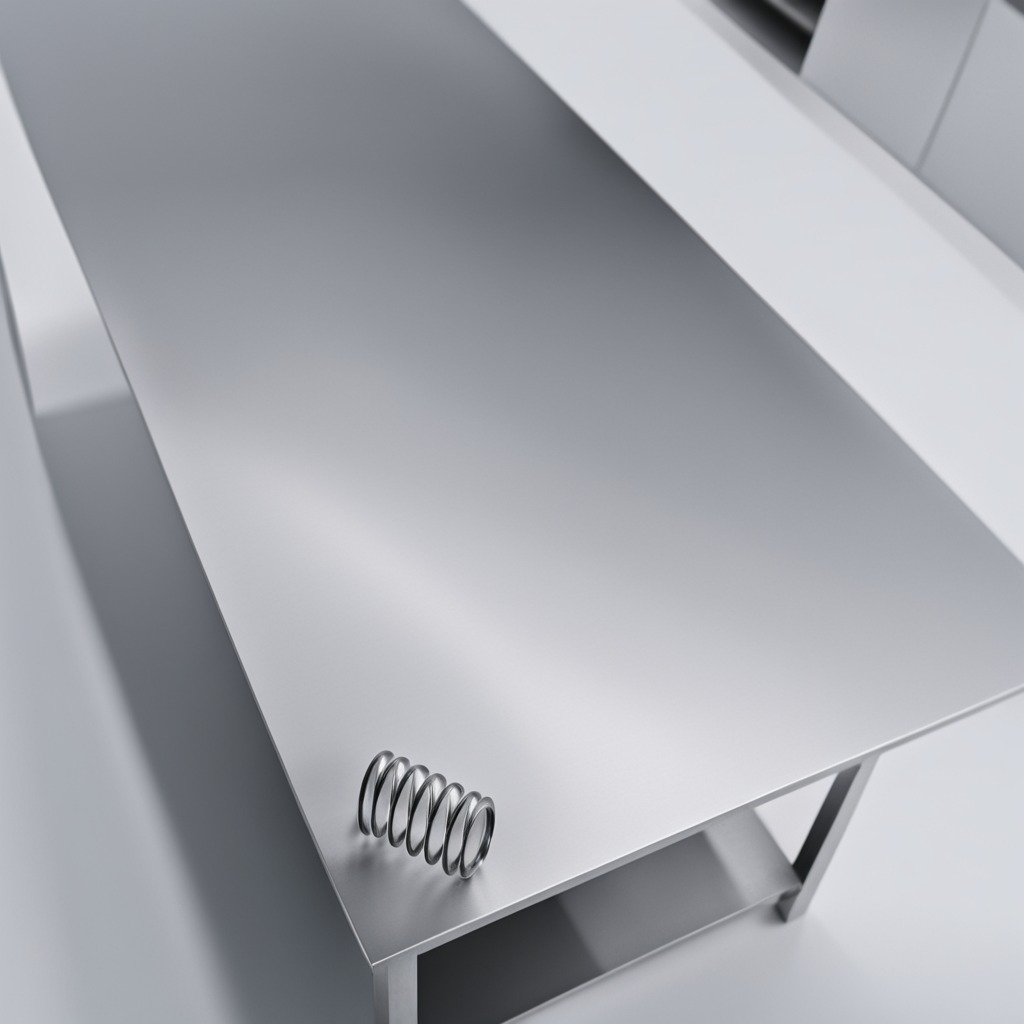
A coiled metal spring is lying on a stainless steel table in a high-end prototyping lab.